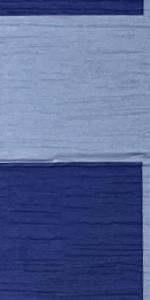
Label: Empty